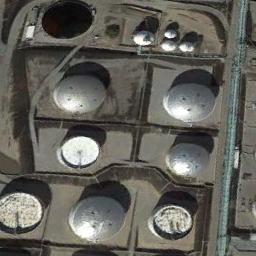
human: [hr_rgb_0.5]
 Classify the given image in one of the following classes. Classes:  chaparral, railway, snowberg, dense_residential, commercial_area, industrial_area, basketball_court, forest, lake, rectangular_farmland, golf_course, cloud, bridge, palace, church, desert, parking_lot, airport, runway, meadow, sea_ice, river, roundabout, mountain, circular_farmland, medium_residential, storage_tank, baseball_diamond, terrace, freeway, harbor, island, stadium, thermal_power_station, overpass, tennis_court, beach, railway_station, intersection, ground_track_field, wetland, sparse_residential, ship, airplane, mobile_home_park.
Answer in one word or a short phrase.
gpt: storage_tank